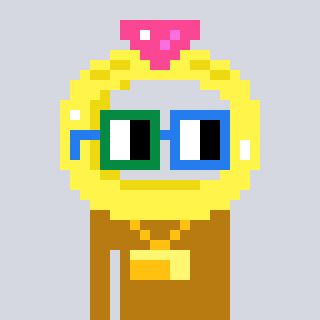
a pixel art character with square green and blue glasses, a ring-shaped head and a gold-colored body on a cool background